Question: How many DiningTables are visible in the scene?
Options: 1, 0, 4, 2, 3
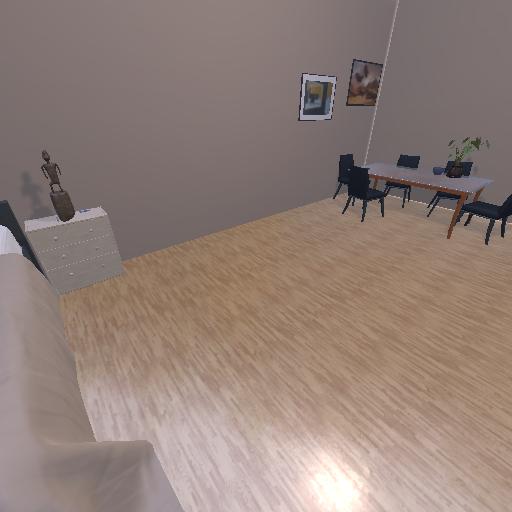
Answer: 1